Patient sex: M
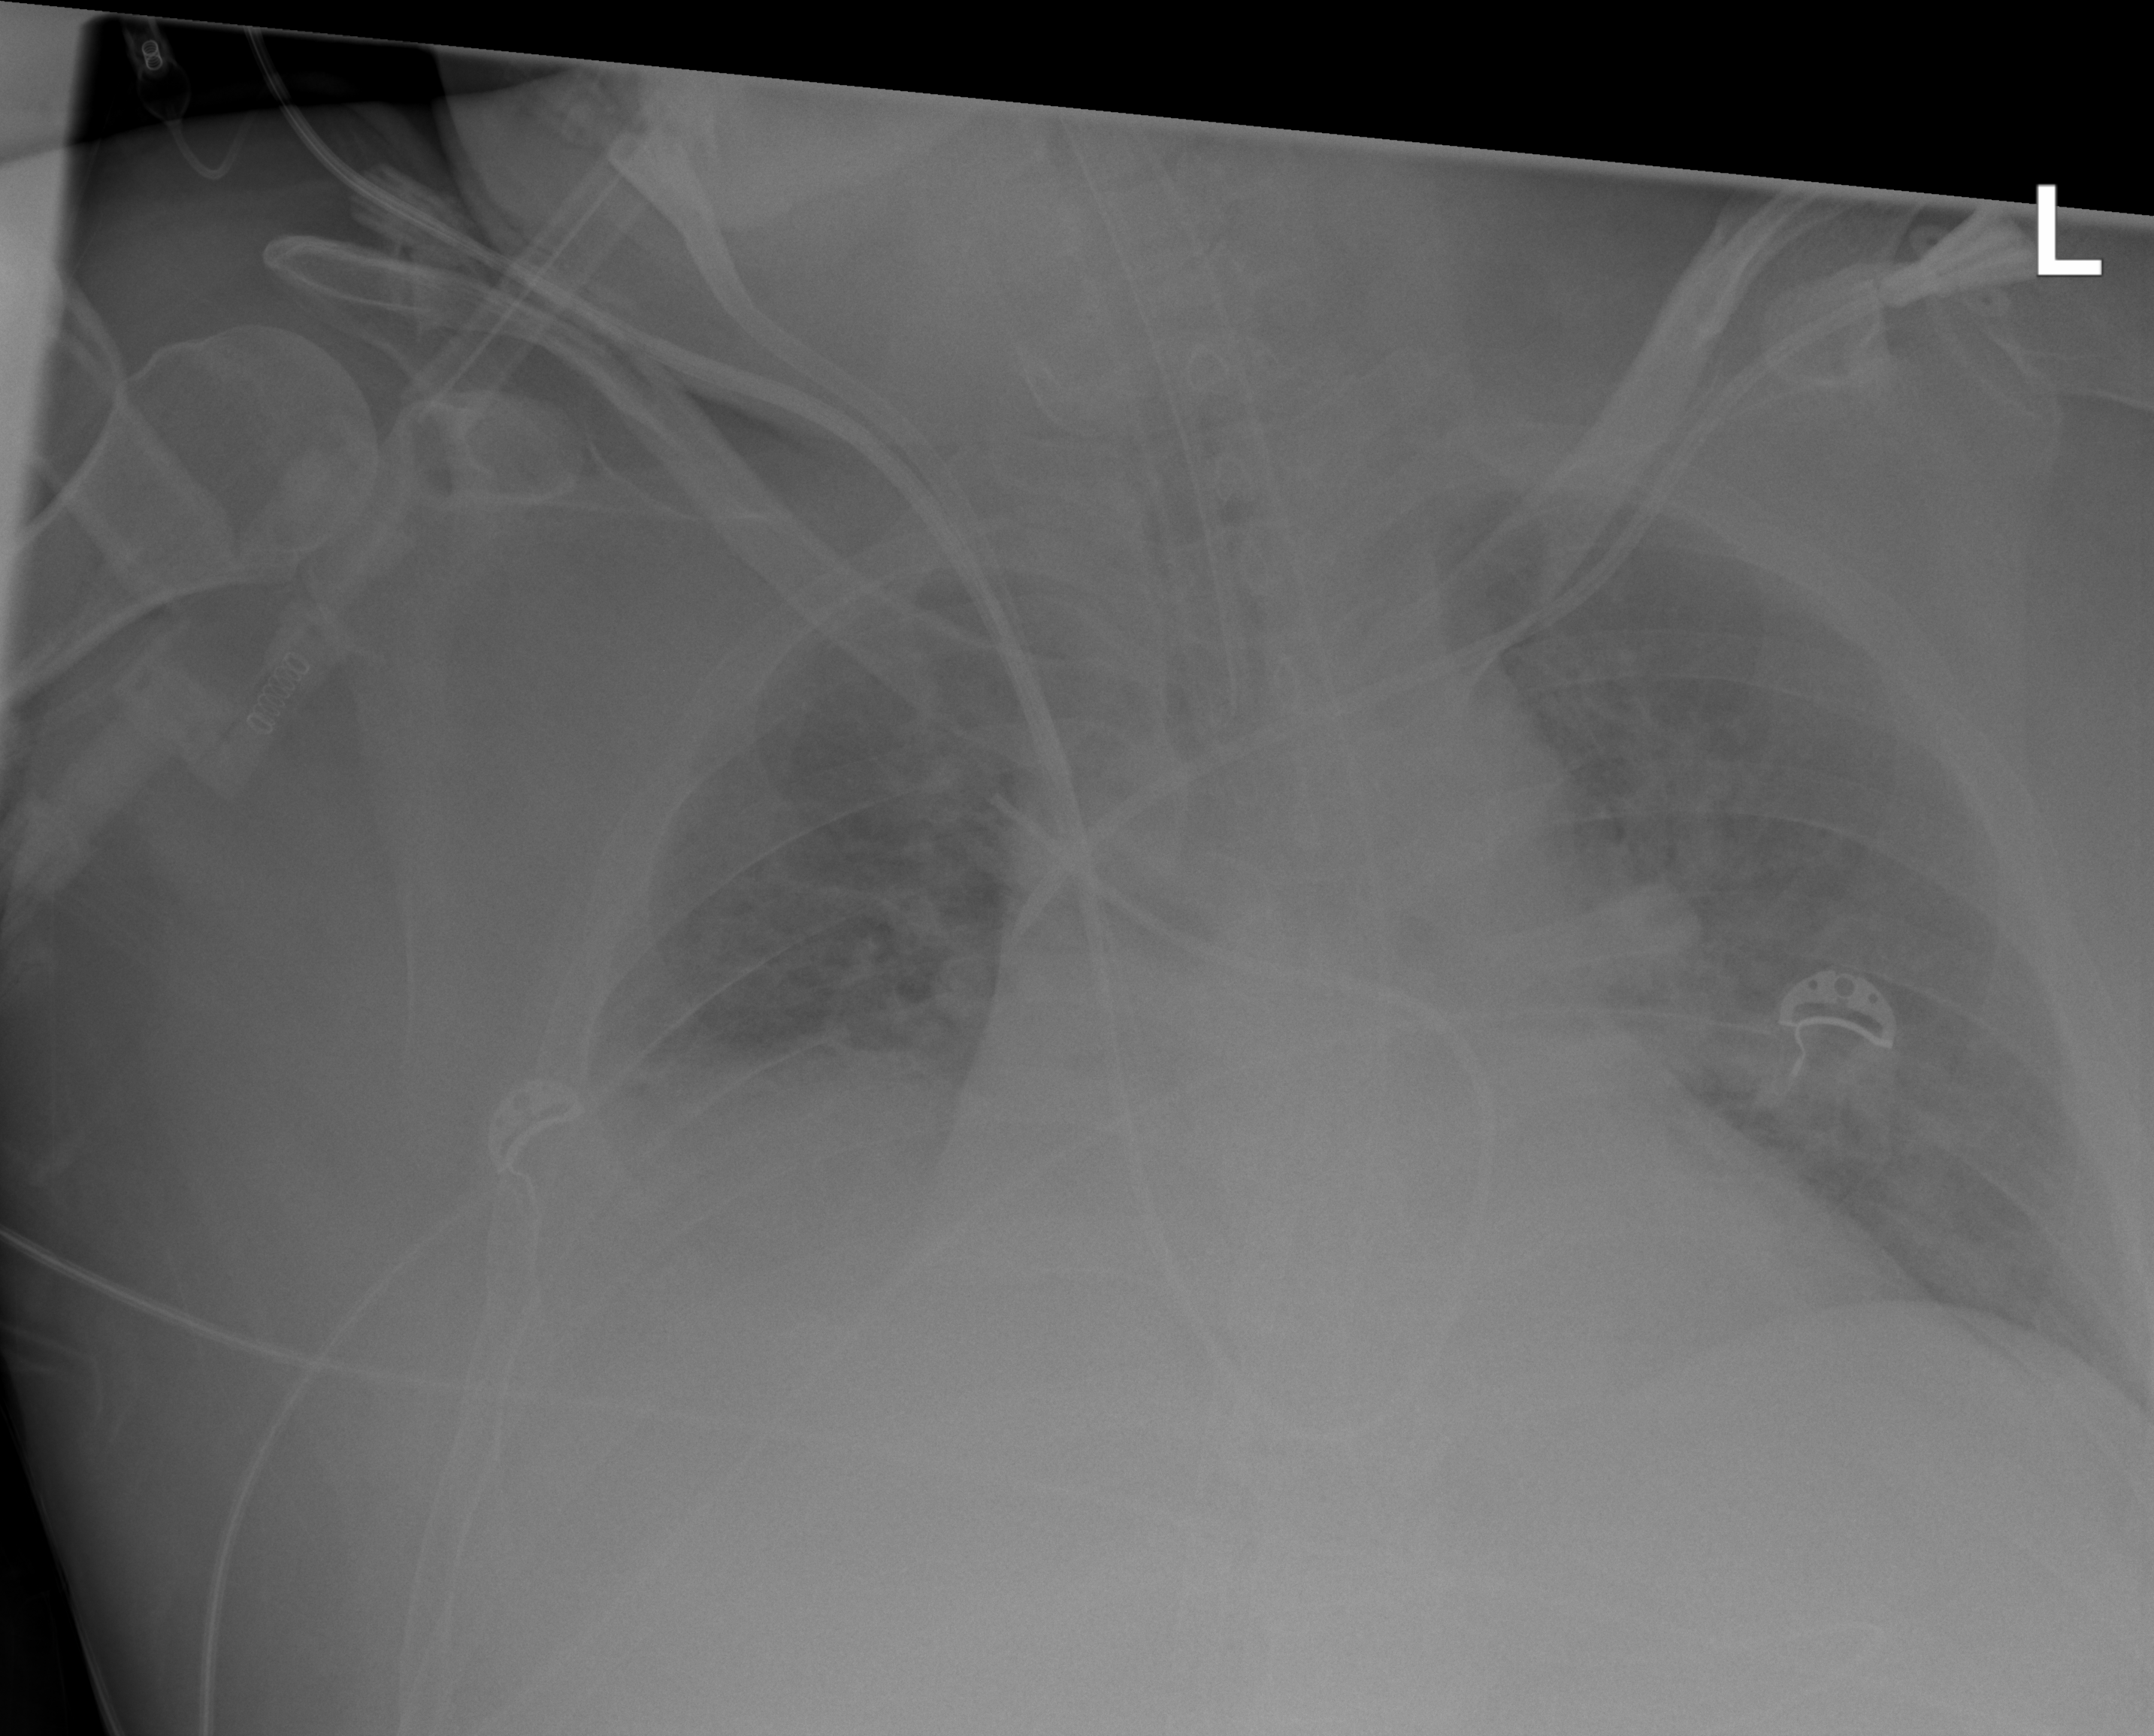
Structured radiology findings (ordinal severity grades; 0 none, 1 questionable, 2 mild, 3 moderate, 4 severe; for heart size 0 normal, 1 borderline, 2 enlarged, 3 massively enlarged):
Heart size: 2
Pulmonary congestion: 3
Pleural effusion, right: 2
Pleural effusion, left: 2
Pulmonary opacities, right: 1
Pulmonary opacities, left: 2
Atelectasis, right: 2
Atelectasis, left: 1